Question: I want to set the back button in my UINavigationBar to this image:

I don't want the image to be embedded in the standard back button image, I just want this image to appear.
I know from looking at other questions that I can use:
> '''
[[UIBarButtonItem appearance] setBackButtonBackgroundImage:barButtonImage forState:UIControlStateNormal barMetrics:UIBarMetricsDefault];
'''
to set the background image of the back button. But this causes the image to be stretched, and this particular image is not, as far as I can tell, suitable to be stretched.
Is there a way that I can replace back button image with my image?
I am supporting iOS 5.0 and up.
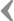
Answer: From the docs for <URL>:
So, make it stretchable. I.e. specify which parts of the image can be stretched, and more importantly, which parts can not be stretched.
In your case this will be the edges of the image (the part not containing the arrow).
<URL>
The alternative is to supply a number of images (one for each bar metric) which is of a size that means it won't need to be scaled.
<URL>. But you're still going to want to make the image stretchable so you have control over what happens.
If you can't find a stretch spec which works, your fallback position is to create a template back button item for each instance of each view controller and set it as the 'backBarButtonItem' for its navigation item.